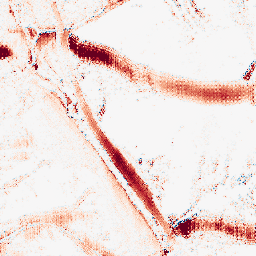
Category: morphological
Decomposition family: morphological_ellipse
Decomposition parameters: operation: opening
width: 30
height: 10
Upsampling method: regularized
Upsampling parameters: scale: 2
lambda_reg: 0.1
Upsampling scale: 2